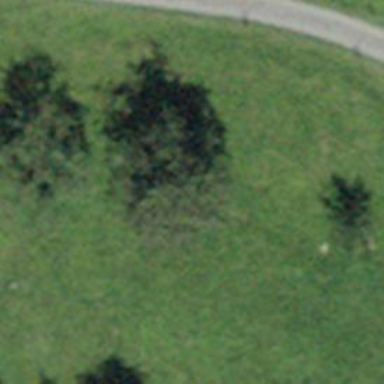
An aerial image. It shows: Single tag "natural: tree."